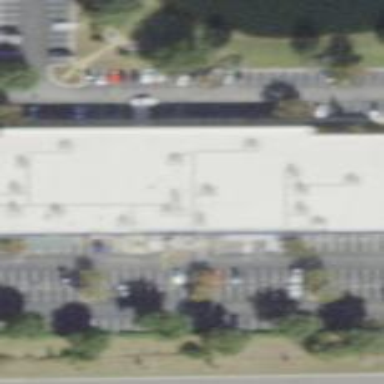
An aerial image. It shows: Commercial building.